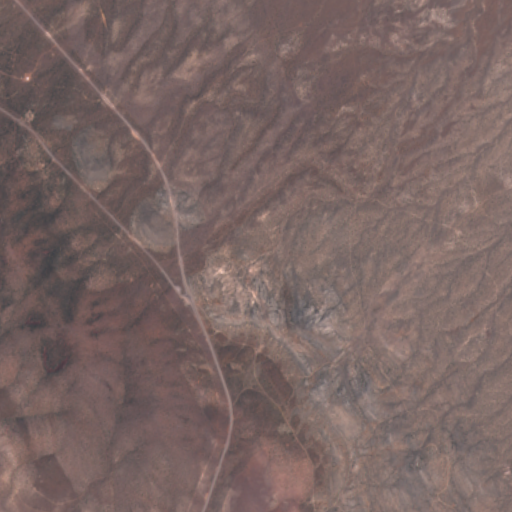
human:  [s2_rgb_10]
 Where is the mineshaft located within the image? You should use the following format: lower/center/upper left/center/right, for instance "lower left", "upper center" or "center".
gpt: The mineshaft is located in the upper left of the image.
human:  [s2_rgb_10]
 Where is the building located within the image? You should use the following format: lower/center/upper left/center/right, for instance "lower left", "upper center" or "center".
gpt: The building is located in the upper left of the image.
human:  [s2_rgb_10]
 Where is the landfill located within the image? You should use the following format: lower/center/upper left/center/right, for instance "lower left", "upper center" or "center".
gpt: There is no landfill in the image.